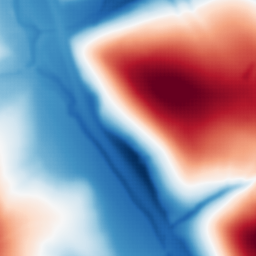
Category: multiscale
Decomposition family: dog
Decomposition parameters: sigma_low: 2
sigma_high: 100
Upsampling method: sinc_hamming
Upsampling parameters: scale: 2
kernel_size: 4
Upsampling scale: 2